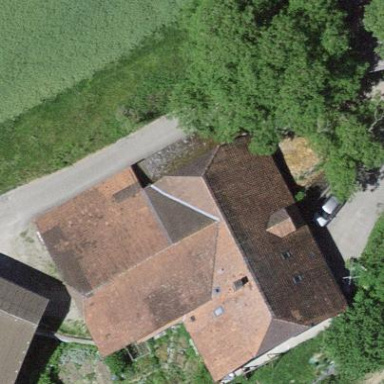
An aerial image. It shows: Farm building.